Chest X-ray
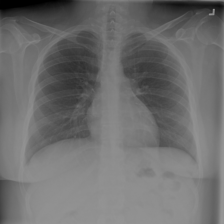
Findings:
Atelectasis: negative
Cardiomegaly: negative
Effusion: negative
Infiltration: negative
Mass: negative
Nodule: negative
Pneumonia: negative
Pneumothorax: negative
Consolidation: negative
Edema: negative
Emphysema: negative
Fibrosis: negative
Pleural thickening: negative
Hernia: negative